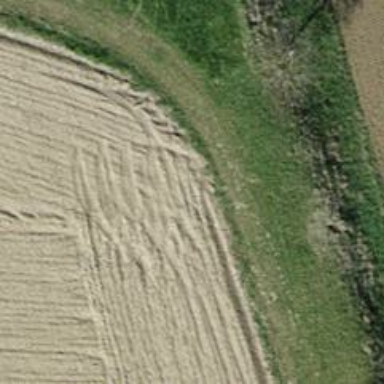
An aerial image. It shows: Track with grade1 pebblestone surface.